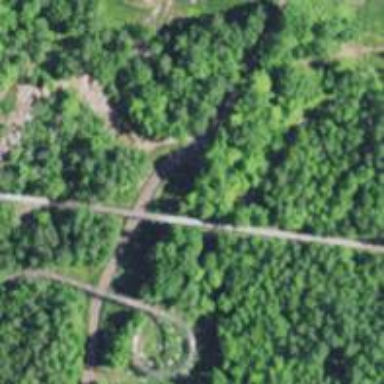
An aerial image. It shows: Narrow-gauge railway bridge.